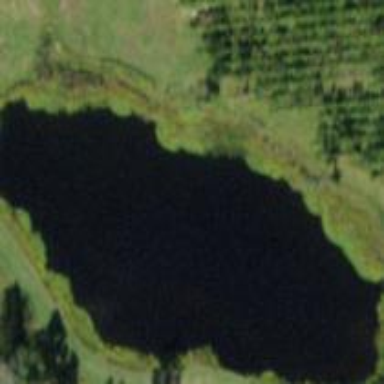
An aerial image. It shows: Beautiful lake surrounded by nature.